Interaction volume radius: 10 \u00c5
Interaction volume height: 15 \u00c5
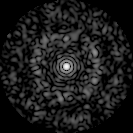
Disorder parameter: 0.8231